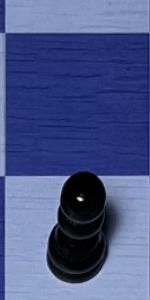
Label: Pawn_Black